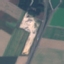
Label: Highway